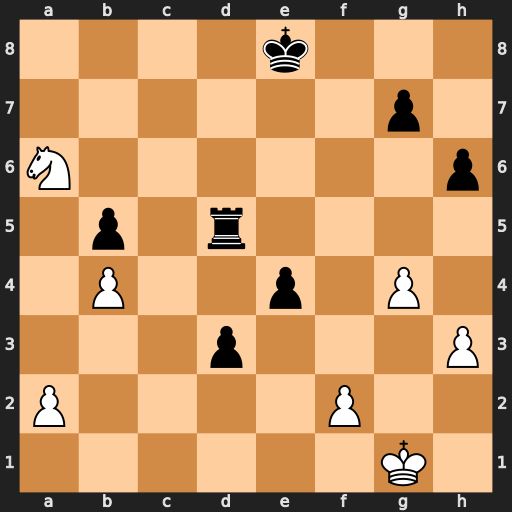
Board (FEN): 4k3/6p1/N6p/1p1r4/1P2p1P1/3p3P/P4P2/6K1
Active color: w
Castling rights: -
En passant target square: -
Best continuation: Nc7+ Kd7 Nxd5